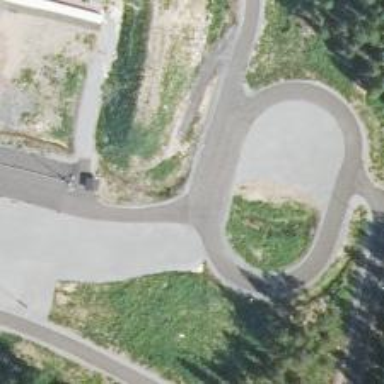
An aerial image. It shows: Asphalt track suitable for nordic skiing.